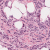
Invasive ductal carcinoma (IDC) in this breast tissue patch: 1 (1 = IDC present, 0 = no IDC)